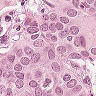
Metastatic tissue present: yes